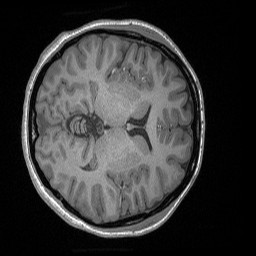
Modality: T1w
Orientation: axial
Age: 22
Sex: female
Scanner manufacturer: siemens
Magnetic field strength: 3 T
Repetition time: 1.56 s
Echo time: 0.00207 s